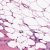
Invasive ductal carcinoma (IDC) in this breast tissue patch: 0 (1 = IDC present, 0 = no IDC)